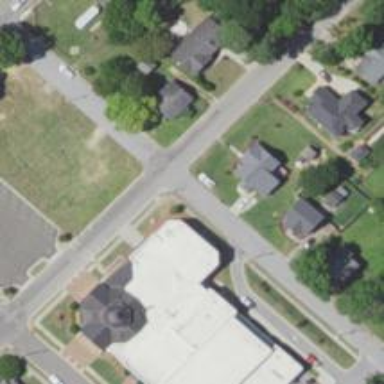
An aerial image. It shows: Building serving as place of worship.